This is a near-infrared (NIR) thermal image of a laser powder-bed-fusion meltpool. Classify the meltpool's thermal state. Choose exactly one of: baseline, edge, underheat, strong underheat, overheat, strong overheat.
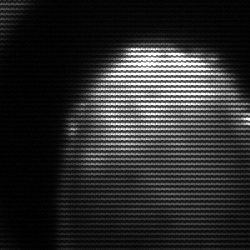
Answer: strong underheat